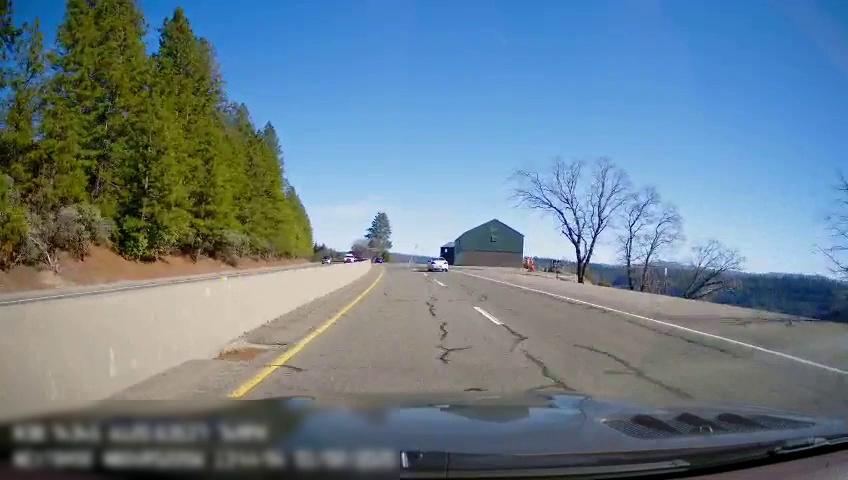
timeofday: Day
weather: Sunny
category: Drivable Space
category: Drivable Space
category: Vehicles | Car
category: Vehicles | SUV
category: Vehicles | SUV
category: Lanes | Current Lane
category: Lanes | Current Lane
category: Lanes | Alternate Lane
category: Lanes | Opposite Lane